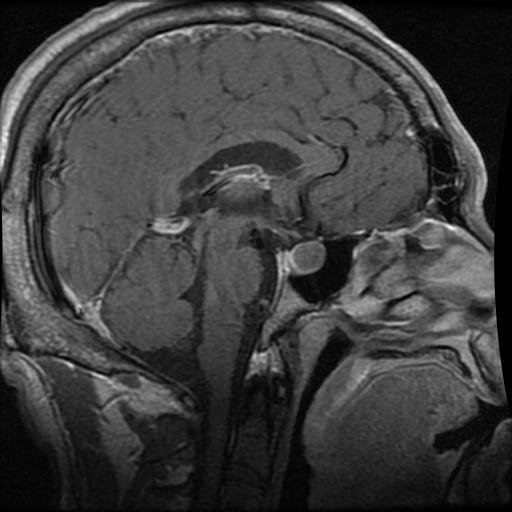
Label: pituitary